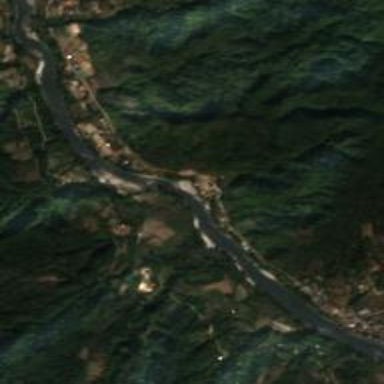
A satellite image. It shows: Beautiful view of river.